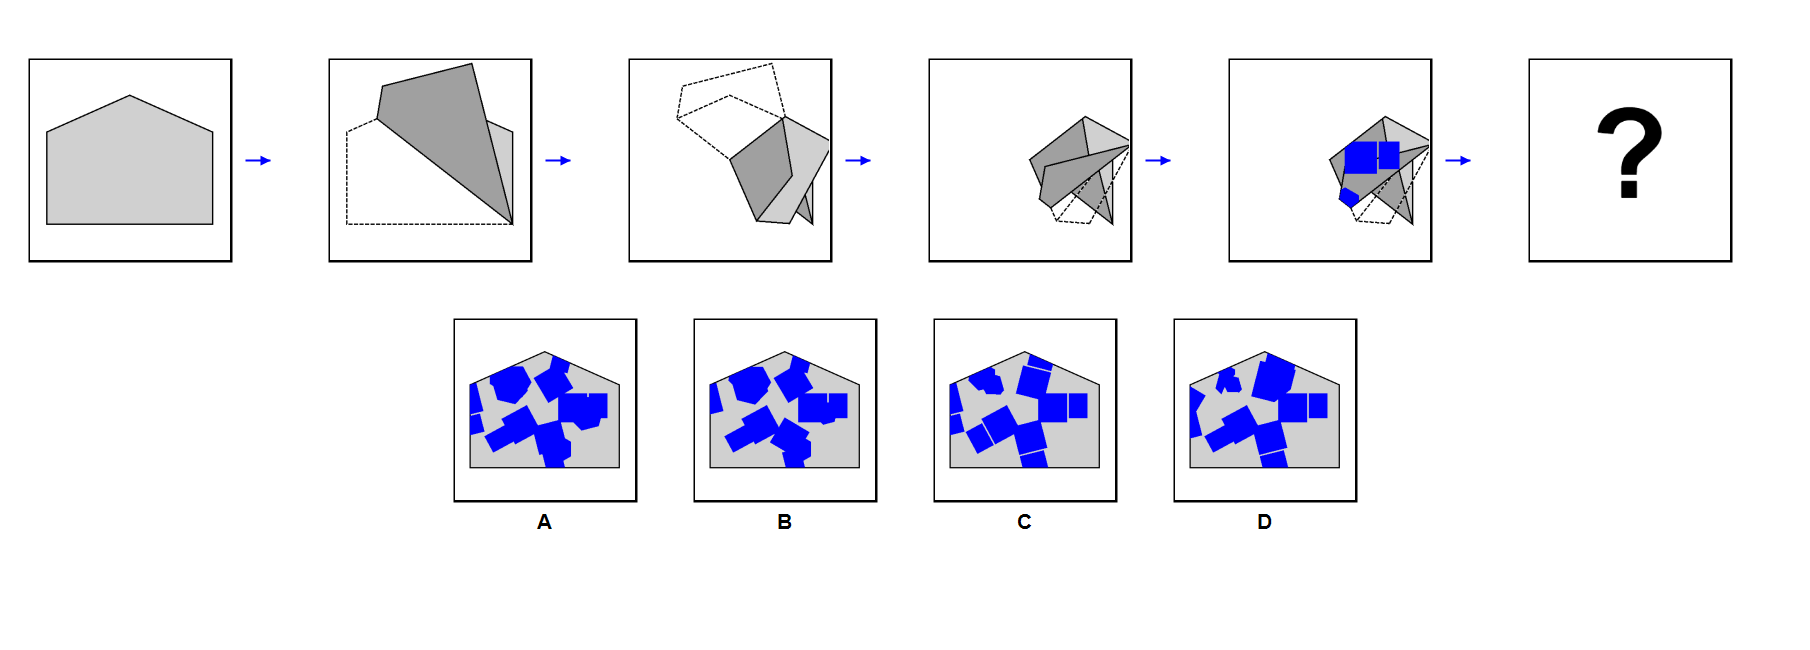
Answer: C